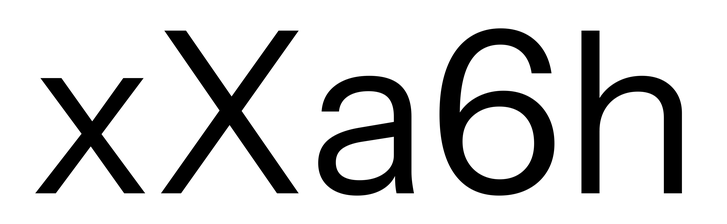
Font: InstrumentSans_Regular